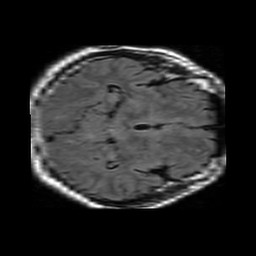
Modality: FLAIR
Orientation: axial
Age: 57
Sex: male
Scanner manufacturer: philips
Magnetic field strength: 1.5 T
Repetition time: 6 s
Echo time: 0.12 s